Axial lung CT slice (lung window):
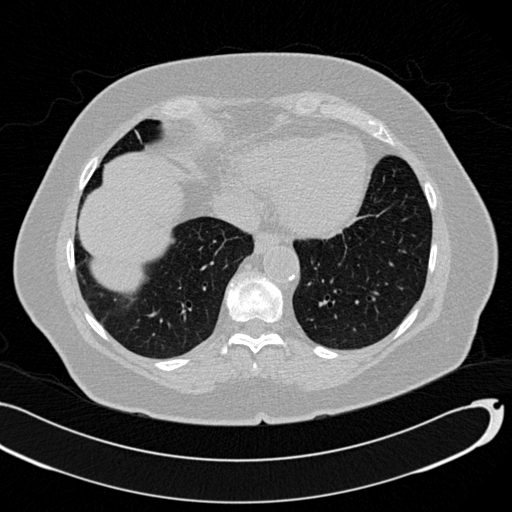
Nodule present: no